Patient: sex M, age 29
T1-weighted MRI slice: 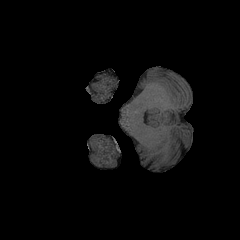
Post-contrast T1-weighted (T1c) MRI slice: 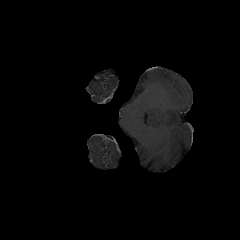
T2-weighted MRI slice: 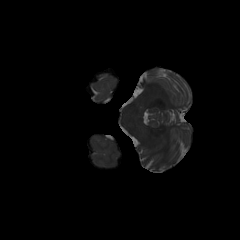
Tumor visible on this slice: no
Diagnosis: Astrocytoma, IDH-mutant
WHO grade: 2